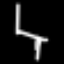
Label: chair